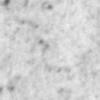
Label: no_change